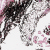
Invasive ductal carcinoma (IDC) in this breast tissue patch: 0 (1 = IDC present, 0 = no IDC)